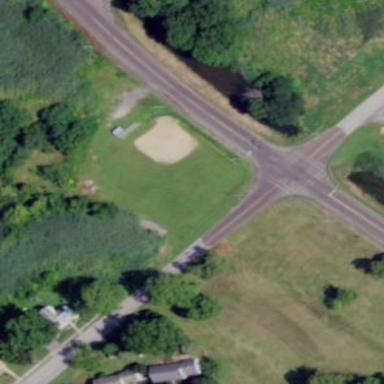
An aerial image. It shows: Baseball pitch for leisure land.